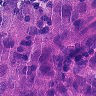
Metastatic tissue present: yes